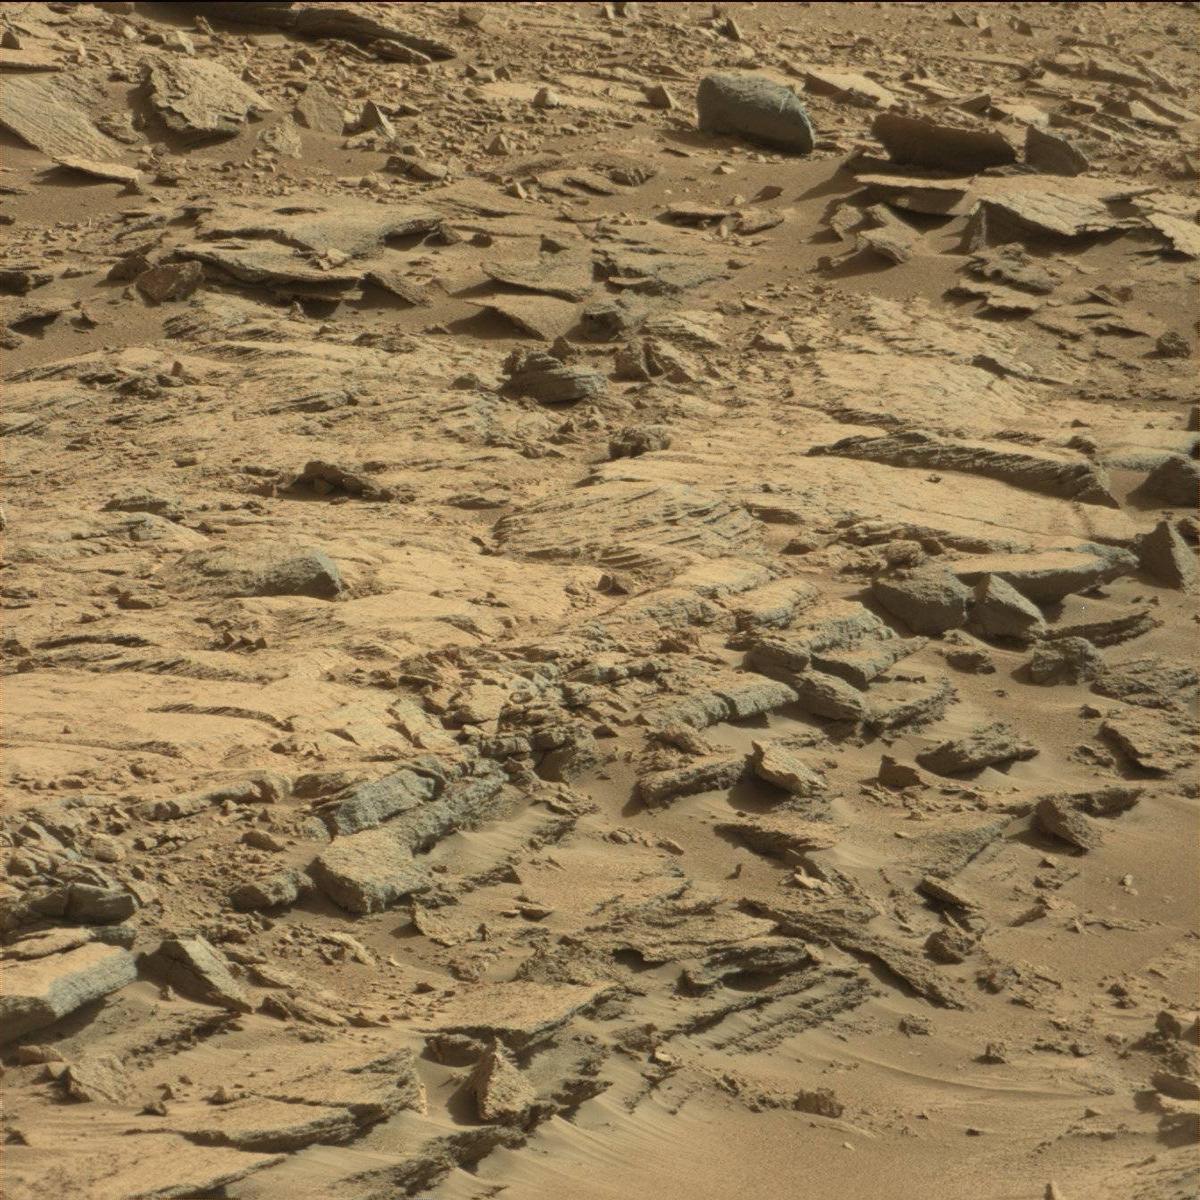
Terrain classes present: Bedrock, Sand / Soil